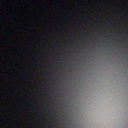
Screen state: off